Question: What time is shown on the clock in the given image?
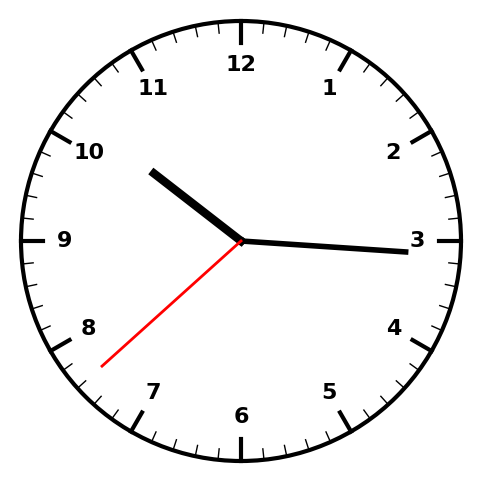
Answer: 10:15:38